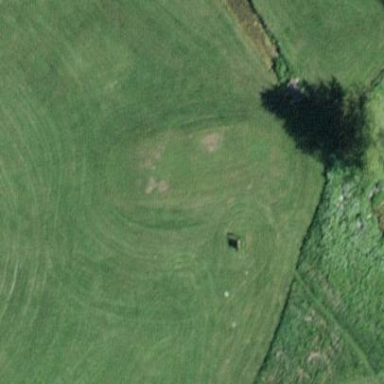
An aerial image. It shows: Well-maintained grass area designated as golf tee.